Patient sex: M
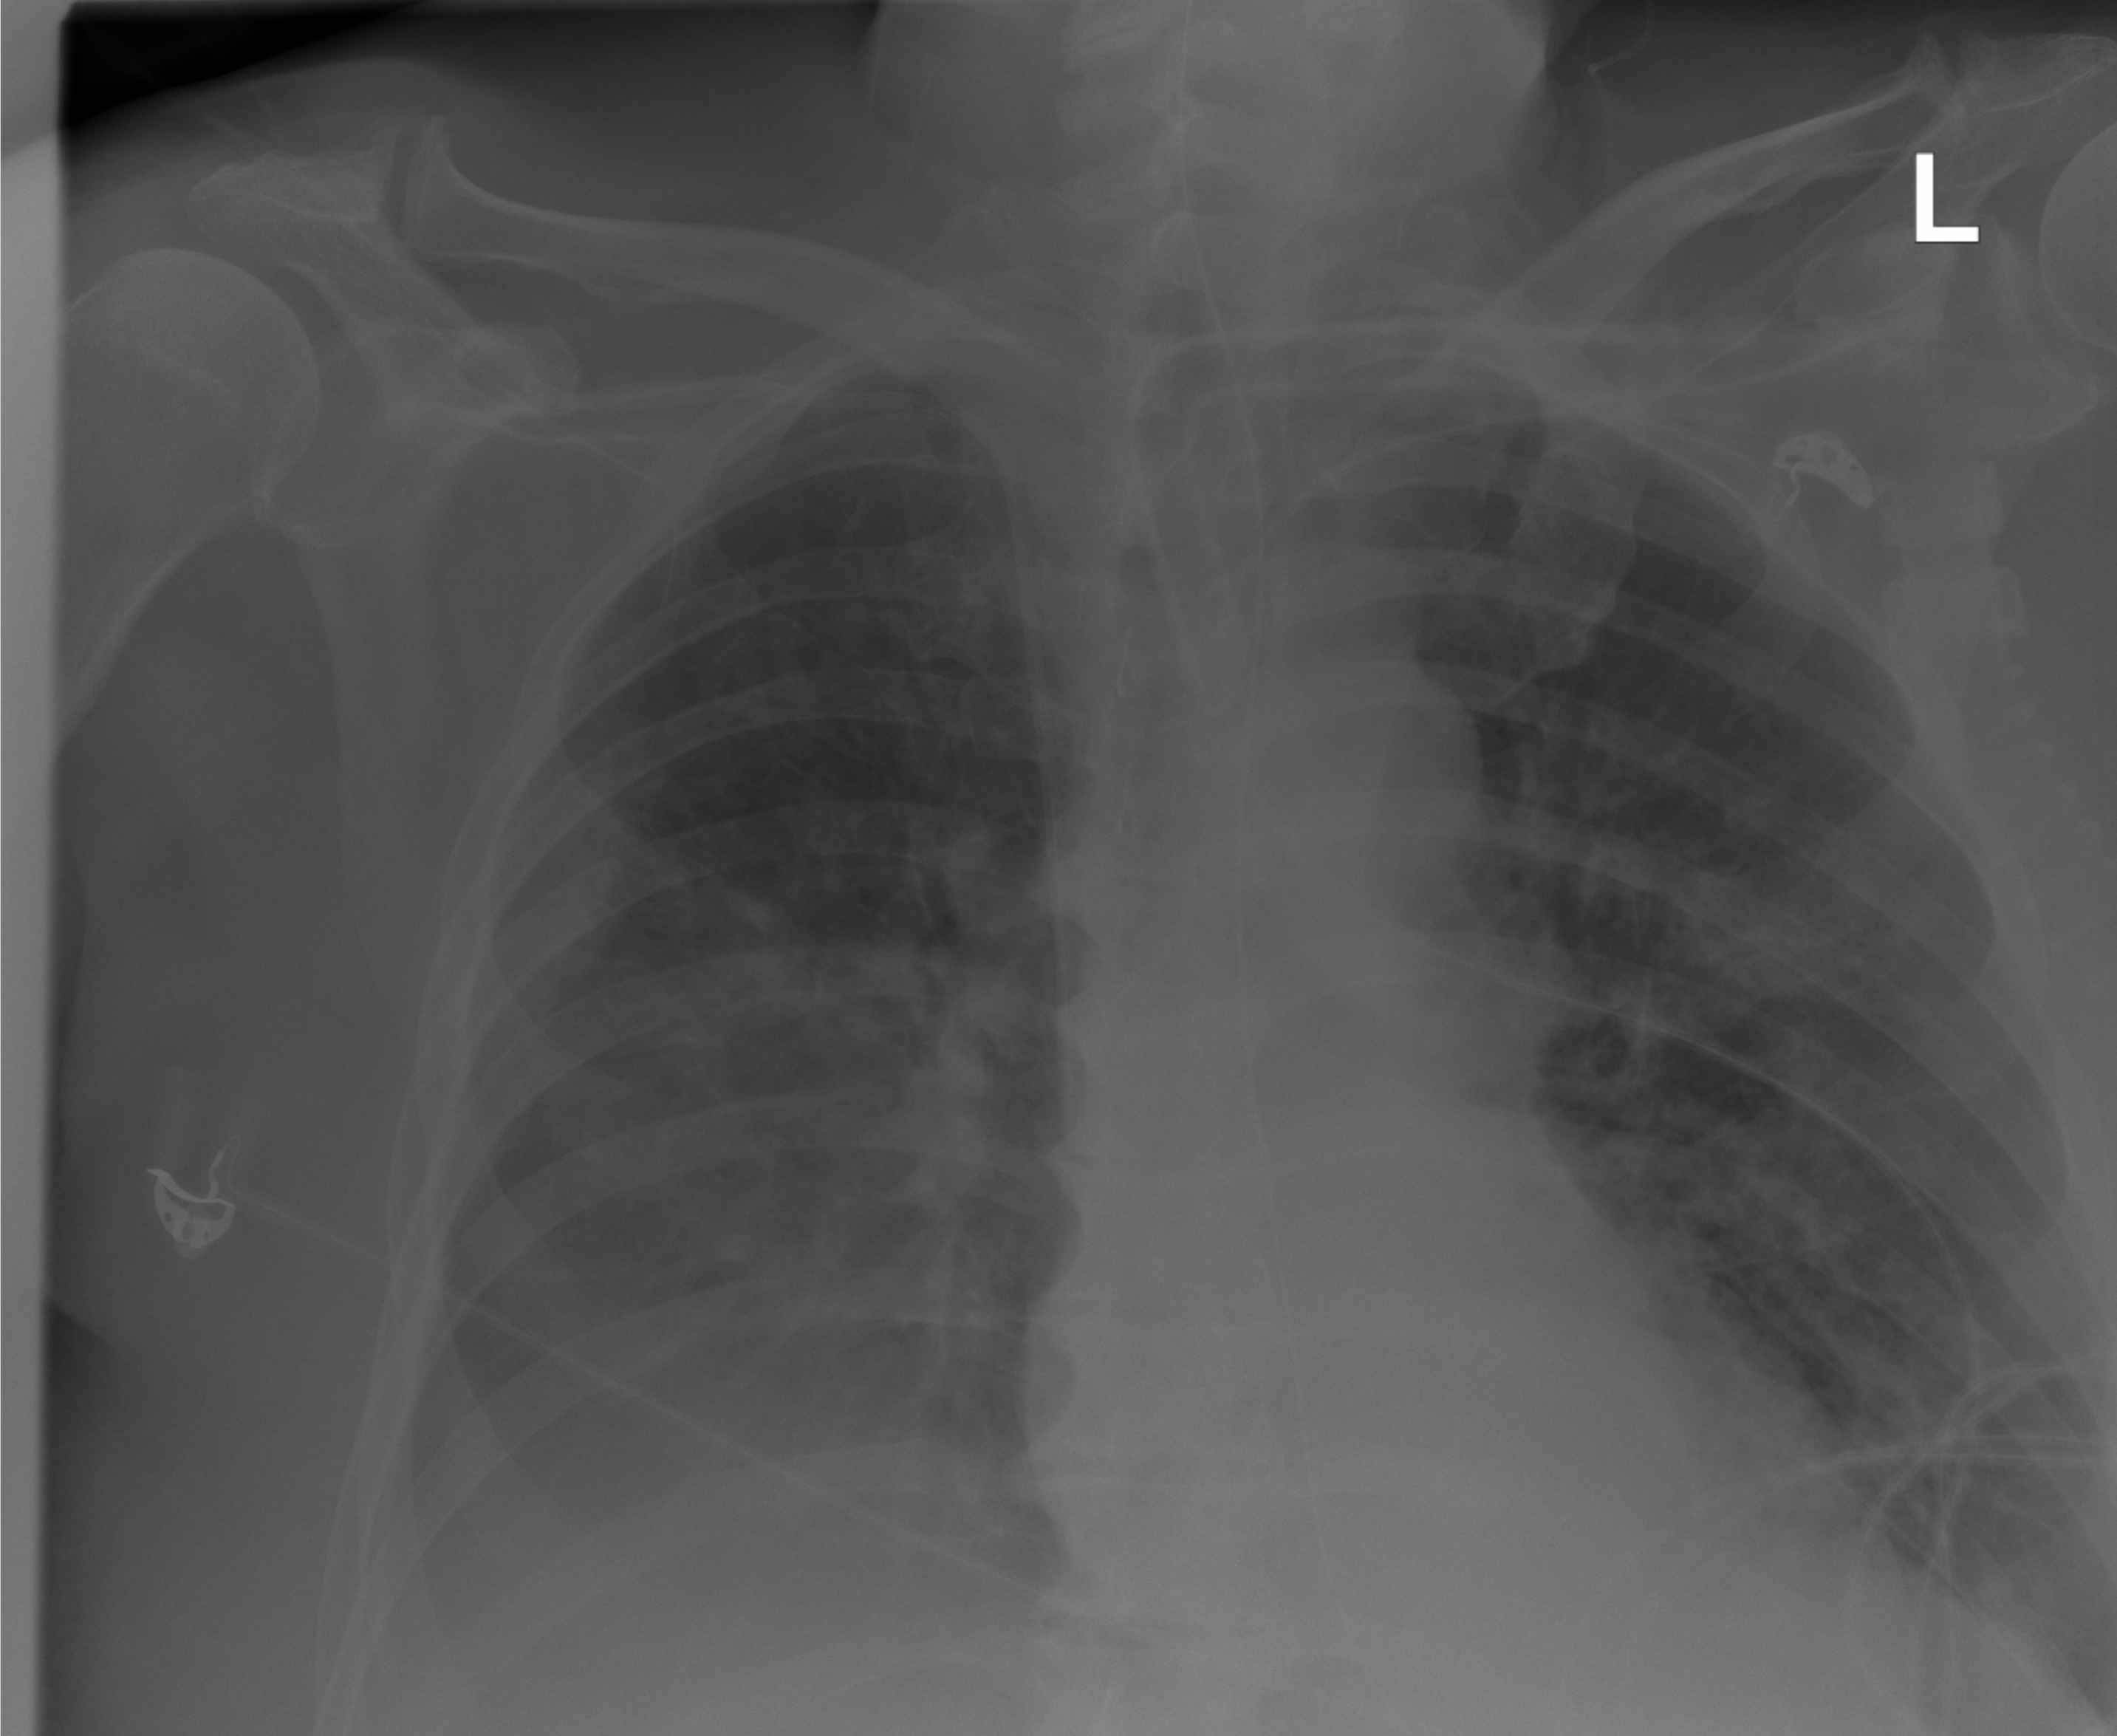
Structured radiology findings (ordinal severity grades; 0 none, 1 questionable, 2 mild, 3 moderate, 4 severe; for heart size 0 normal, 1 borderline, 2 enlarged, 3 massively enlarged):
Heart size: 0
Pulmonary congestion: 2
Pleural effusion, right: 3
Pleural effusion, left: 2
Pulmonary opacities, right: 2
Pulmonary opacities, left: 2
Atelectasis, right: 2
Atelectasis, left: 2